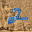
Label: 2